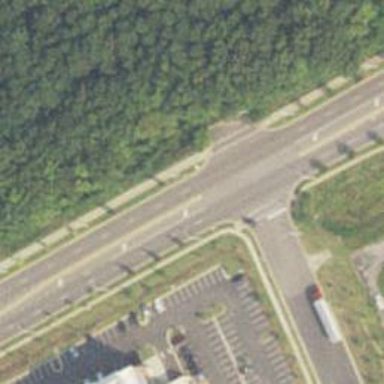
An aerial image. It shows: Uncontrolled footway crossing marked with lines.